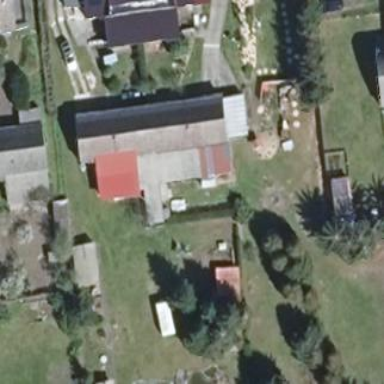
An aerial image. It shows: Flat-roofed building with grey roof.